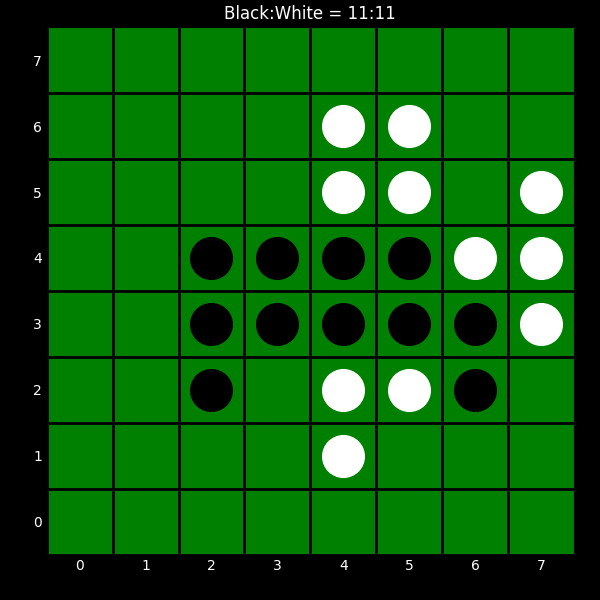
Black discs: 11
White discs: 11